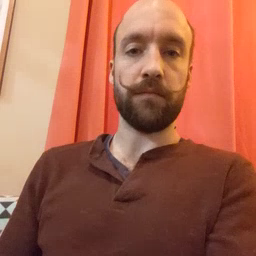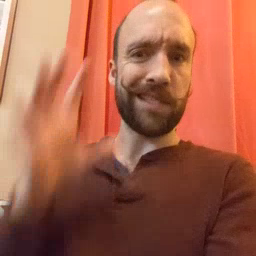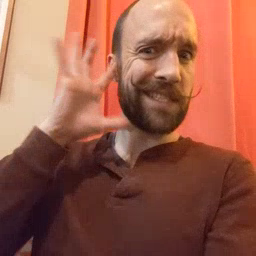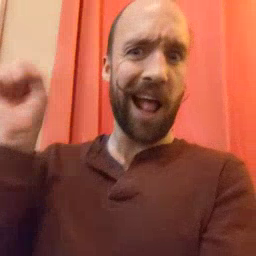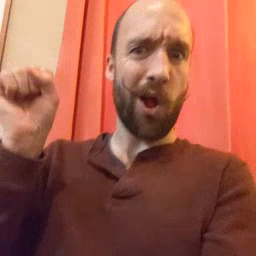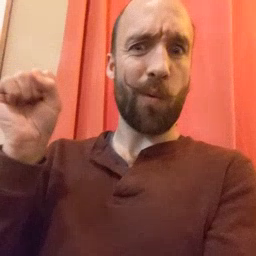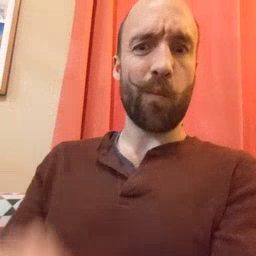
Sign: loud